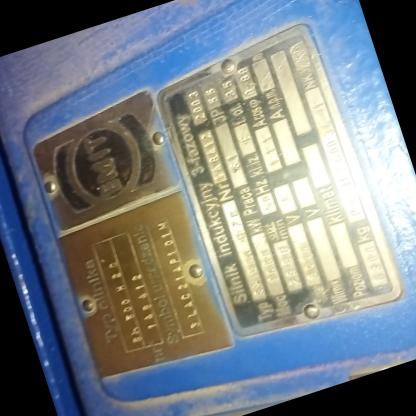
Klasa: tabliczka-znamionowa